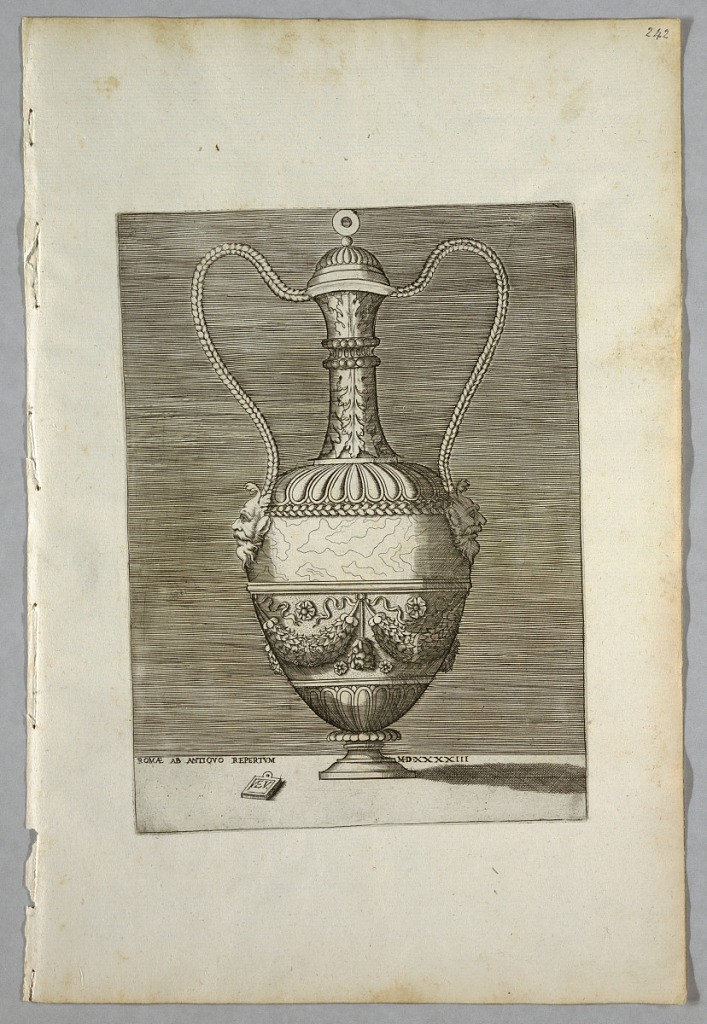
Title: Vase (Plate 2 of a Series)
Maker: Enea Vico, Italian, 1523–1567
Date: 1543
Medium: Black ink on paper
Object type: Print
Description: Vertical rectangle. Covered urn with two handles composed of hair from mascarons. Garlands and swags on the body. Inscribed below: "ROMAE AB ANTIQVO REPERTVM MD XXXXIII" and "A.E.V." on a tablet.